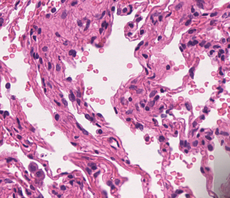
Tumor epithelial tissue: no
Tumor-associated stroma tissue: no
Normal tissue: yes